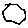
Label: hexagon